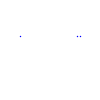
Particle: pion